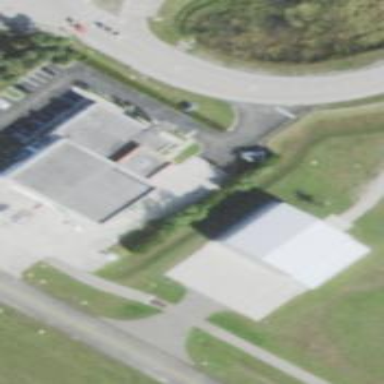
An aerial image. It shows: Ambulance station building.